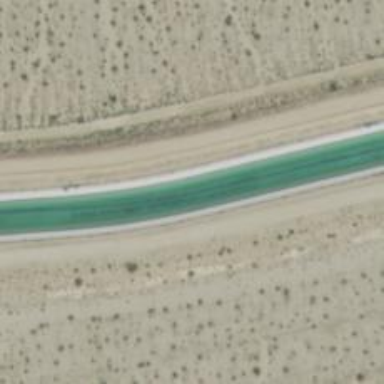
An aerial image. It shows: Water canal.